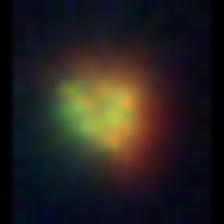
Taxon: NanoPlankton
Group: Other